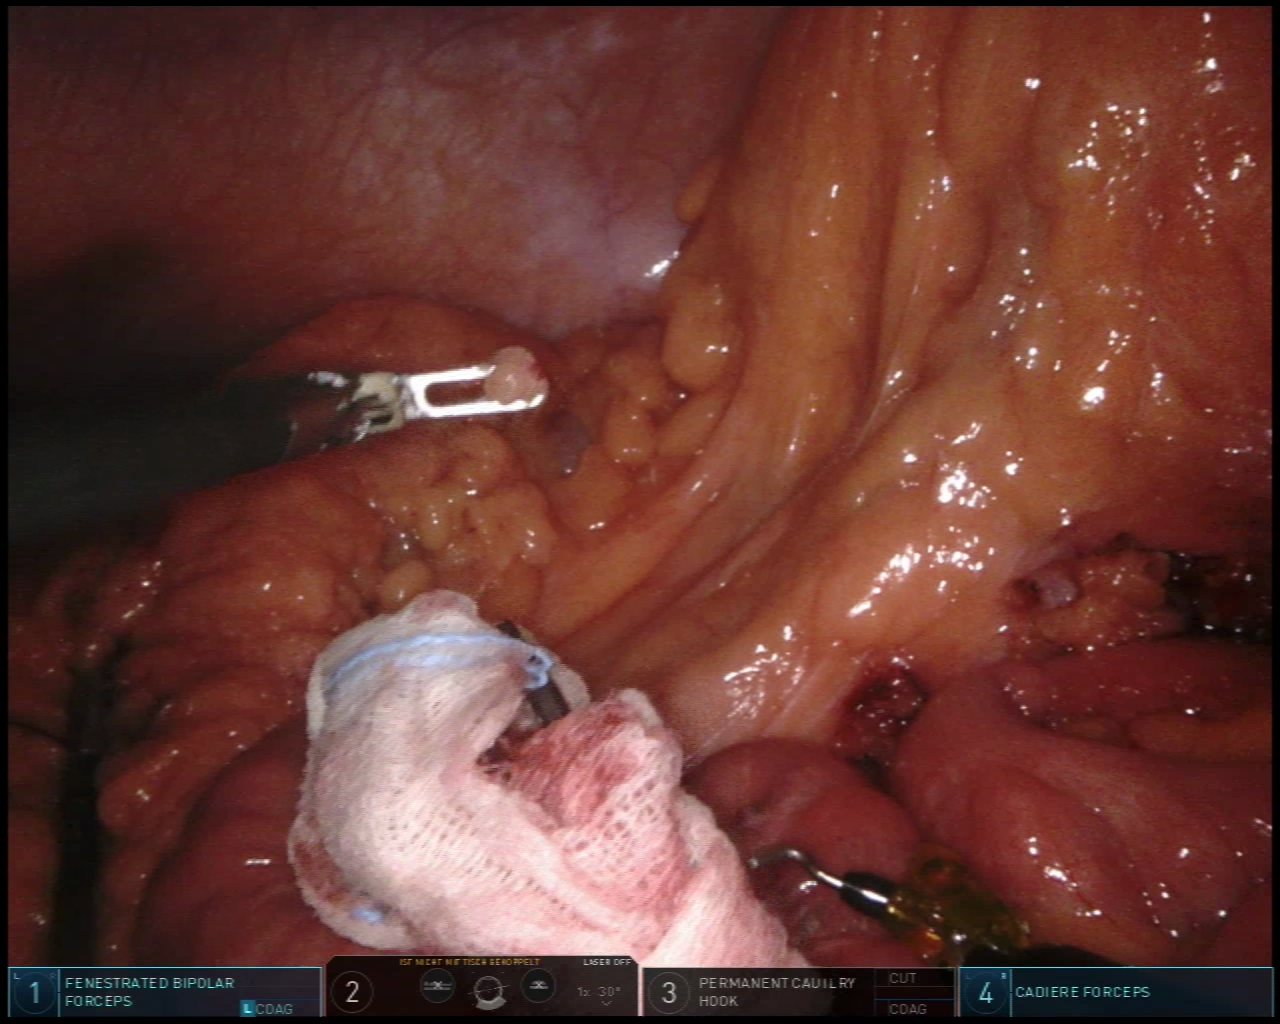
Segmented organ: small_intestine
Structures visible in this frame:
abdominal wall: yes
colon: no
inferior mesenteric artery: no
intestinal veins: no
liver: no
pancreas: no
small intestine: yes
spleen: no
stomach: no
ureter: no
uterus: no
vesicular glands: no